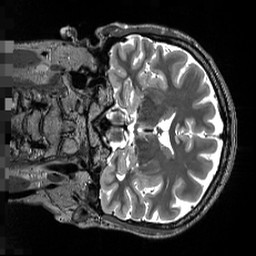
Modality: T2w
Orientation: coronal
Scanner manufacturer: siemens
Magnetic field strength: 3 T
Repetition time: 3.2 s
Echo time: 0.564 s